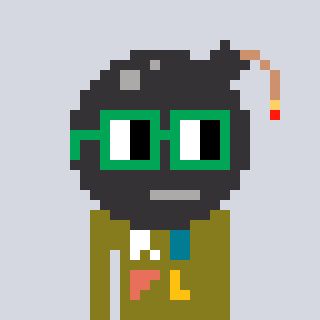
a pixel art character with square green glasses, a bomb-shaped head and a gunk-colored body on a cool background